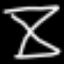
Label: hourglass